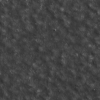
Label: not_dusty